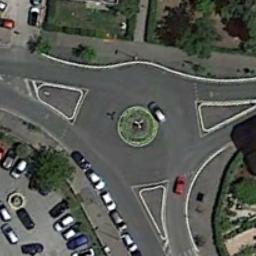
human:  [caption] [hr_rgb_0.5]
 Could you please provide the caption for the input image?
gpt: The roundabout is next to some trees .

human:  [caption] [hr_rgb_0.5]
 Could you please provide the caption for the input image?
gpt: The roundabout connects three roads and a parking lot is next to the roundabout .

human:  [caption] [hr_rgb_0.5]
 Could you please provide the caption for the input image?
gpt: There are some cars at the roundabout .

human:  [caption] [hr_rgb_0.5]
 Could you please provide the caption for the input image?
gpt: There are several vehicles driving on the road at the roundabout  There are some trees and a large lawn around the roundabout  Many cars are parked on both sides of the road near the roundabout .

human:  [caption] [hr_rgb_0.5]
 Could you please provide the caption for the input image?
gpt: There are some green trees and cars near the roundabout .